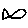
Label: fish